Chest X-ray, PA view. Patient: 33 years old, sex F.
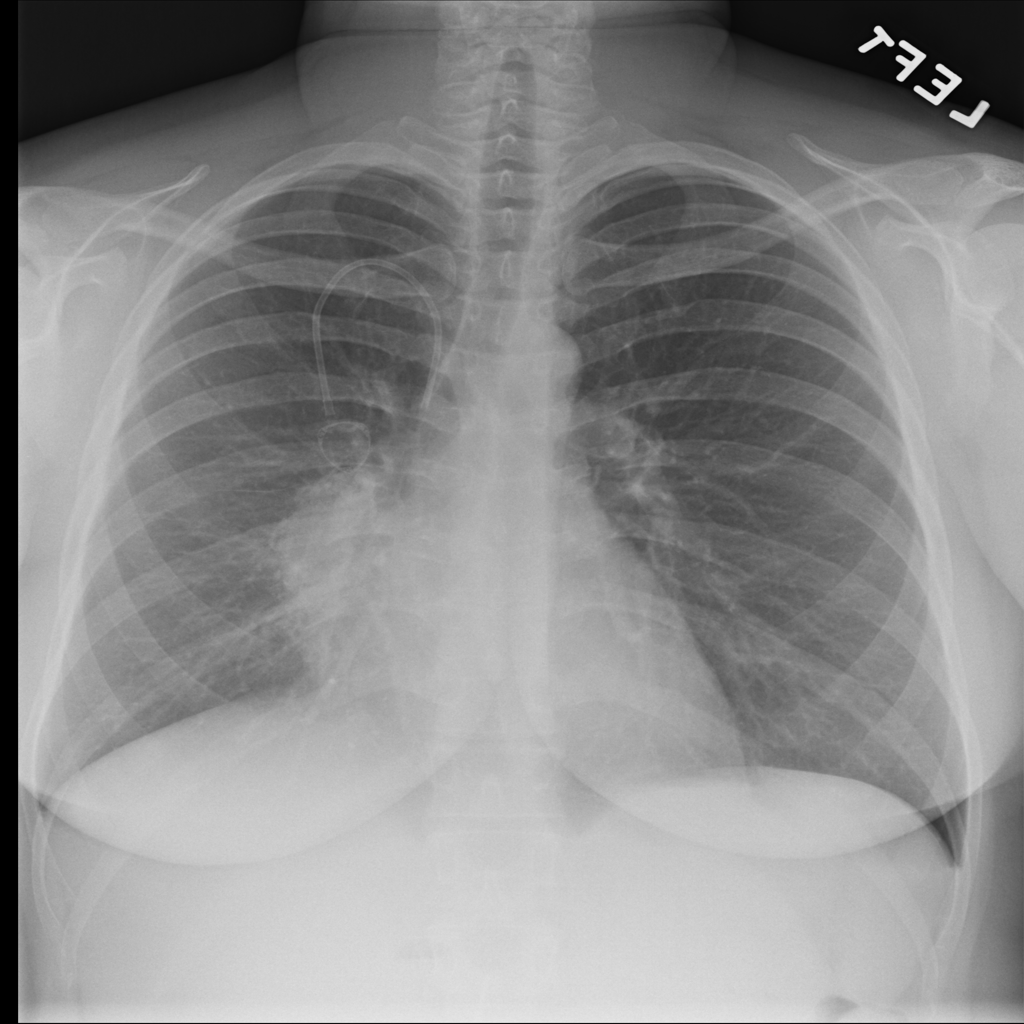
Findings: Consolidation